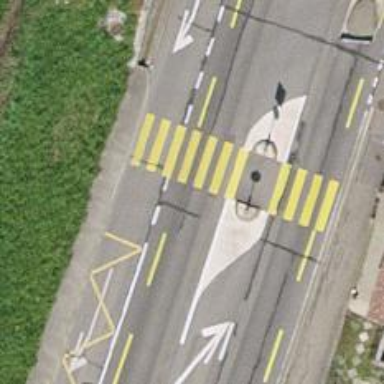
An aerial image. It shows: Uncontrolled zebra crossing on the road.